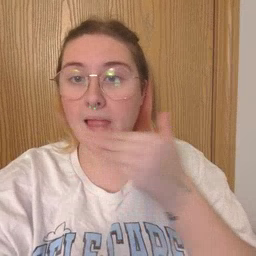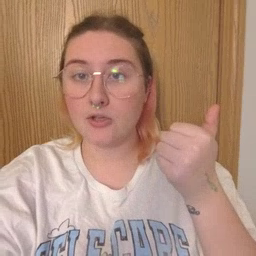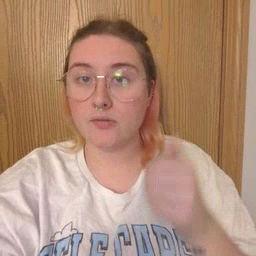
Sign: better